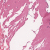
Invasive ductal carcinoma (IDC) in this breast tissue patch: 0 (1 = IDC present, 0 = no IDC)